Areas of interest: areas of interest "Southwest University (Beibei Campus) Central Library"
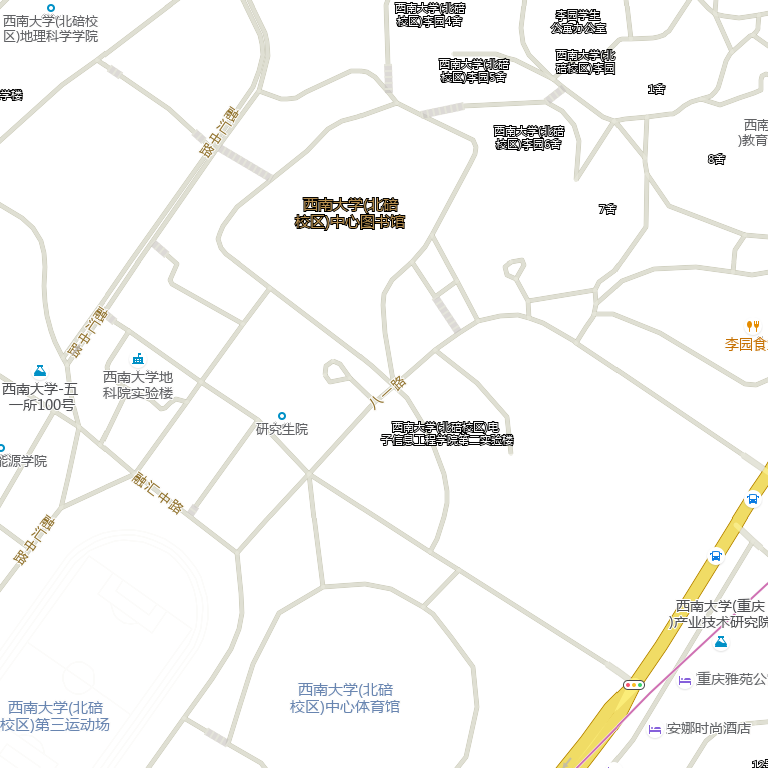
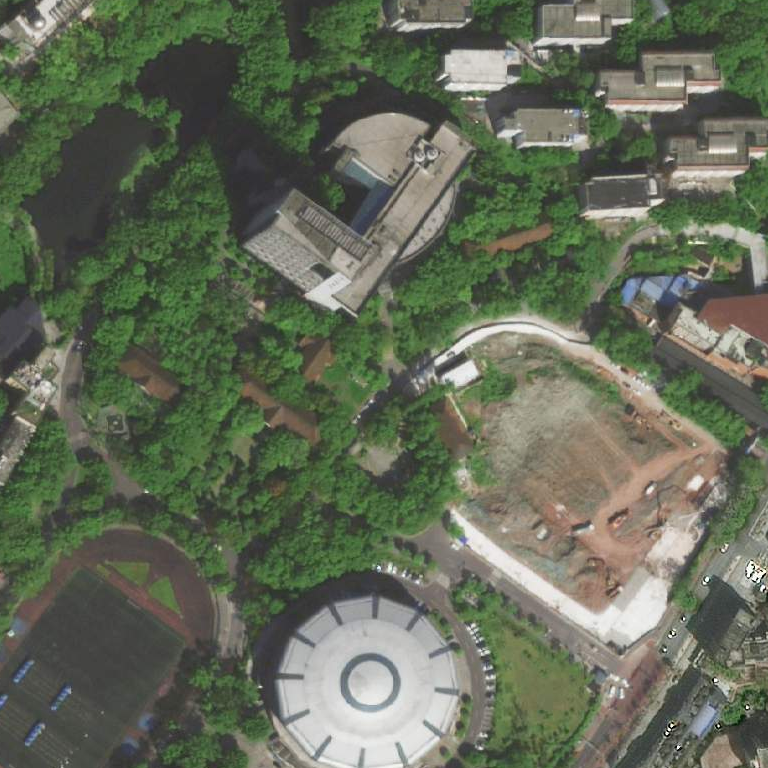